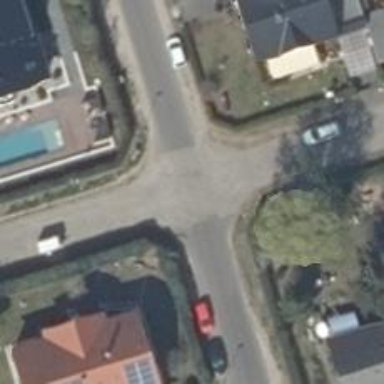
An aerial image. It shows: Residential road.